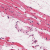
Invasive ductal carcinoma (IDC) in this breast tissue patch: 0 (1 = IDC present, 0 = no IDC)